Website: home-depot
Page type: address-validator
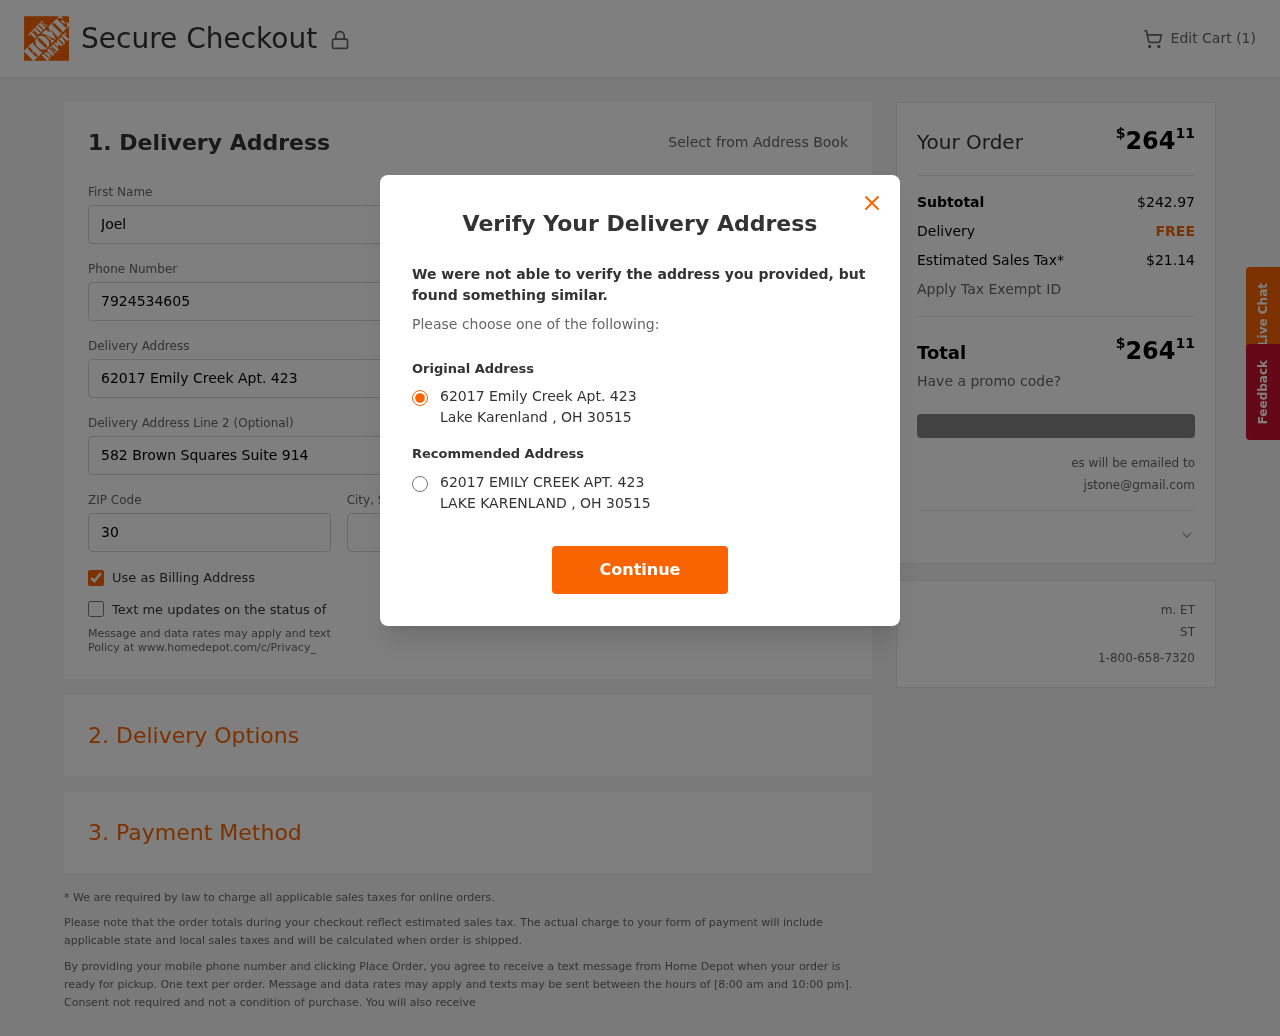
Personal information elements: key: PII_CITY
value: Lake Karenland
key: PII_EMAIL
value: jstone@gmail.com
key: PII_POSTCODE
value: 30515
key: PII_STATE_ABBR
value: OH
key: PII_STREET
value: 62017 Emily Creek Apt. 423
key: PII_FIRSTNAME
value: Joel
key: PII_LASTNAME
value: Stone
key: PII_PHONE
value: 7924534605
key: PII_STREET2
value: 582 Brown Squares Suite 914
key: PII_CITY_STATE
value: Lake Karenland, OH
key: PII_STREET_ALT
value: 62017 EMILY CREEK APT. 423
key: PII_CITY_ALT
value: LAKE KARENLAND
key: PII_POSTCODE_FULL
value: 30515
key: PII_POSTCODE_NUMERIC
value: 30515
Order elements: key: ORDER_NUM_ITEMS
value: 1
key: ORDER_TOTAL
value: $26411
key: ORDER_SUBTOTAL
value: $242.97
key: ORDER_SHIPPING_COST
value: FREE
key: ORDER_TAX
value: $21.14